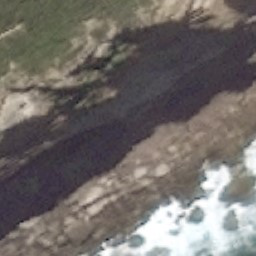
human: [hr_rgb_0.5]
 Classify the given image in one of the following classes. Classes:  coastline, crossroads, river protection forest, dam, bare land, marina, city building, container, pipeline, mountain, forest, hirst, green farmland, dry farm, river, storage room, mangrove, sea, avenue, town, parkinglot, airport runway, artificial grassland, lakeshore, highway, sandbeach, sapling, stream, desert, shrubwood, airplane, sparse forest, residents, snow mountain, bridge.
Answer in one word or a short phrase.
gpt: coastline